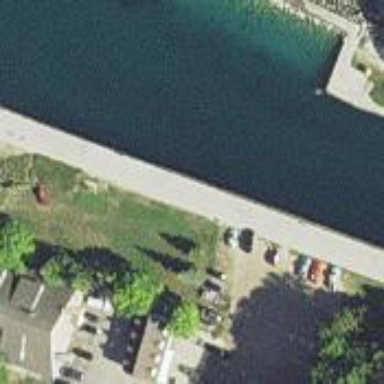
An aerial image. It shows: Breakwater made of concrete.